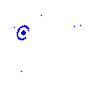
Particle: pion